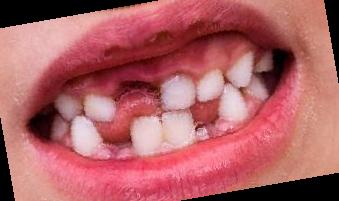
Condition: hypodontia